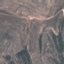
Land use / land cover: HerbaceousVegetation